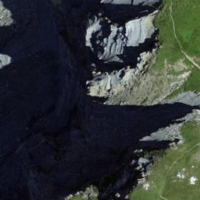
EUNIS habitat code: 31
Species observed at this site:
Leontopodium nivale